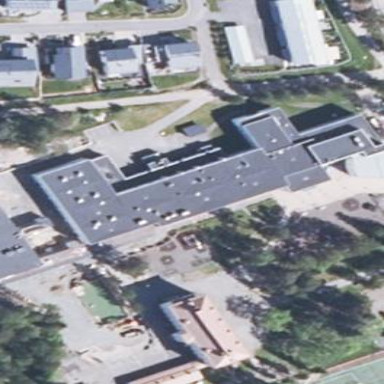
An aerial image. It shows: School building.